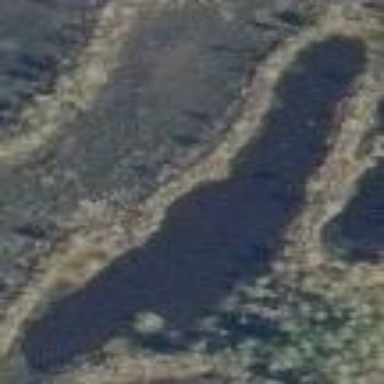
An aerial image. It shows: Pond with natural water.